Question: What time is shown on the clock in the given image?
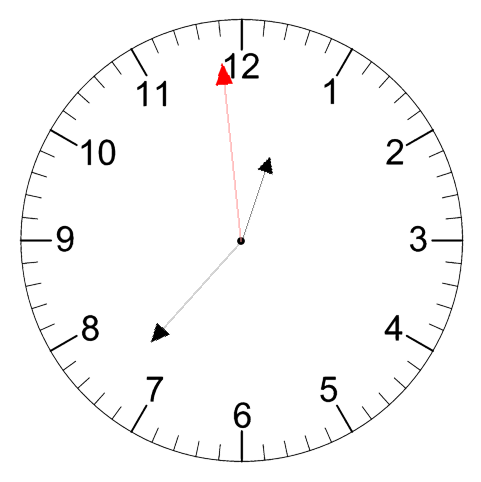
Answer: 12:36:59